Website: ulta-beauty
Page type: address-validator
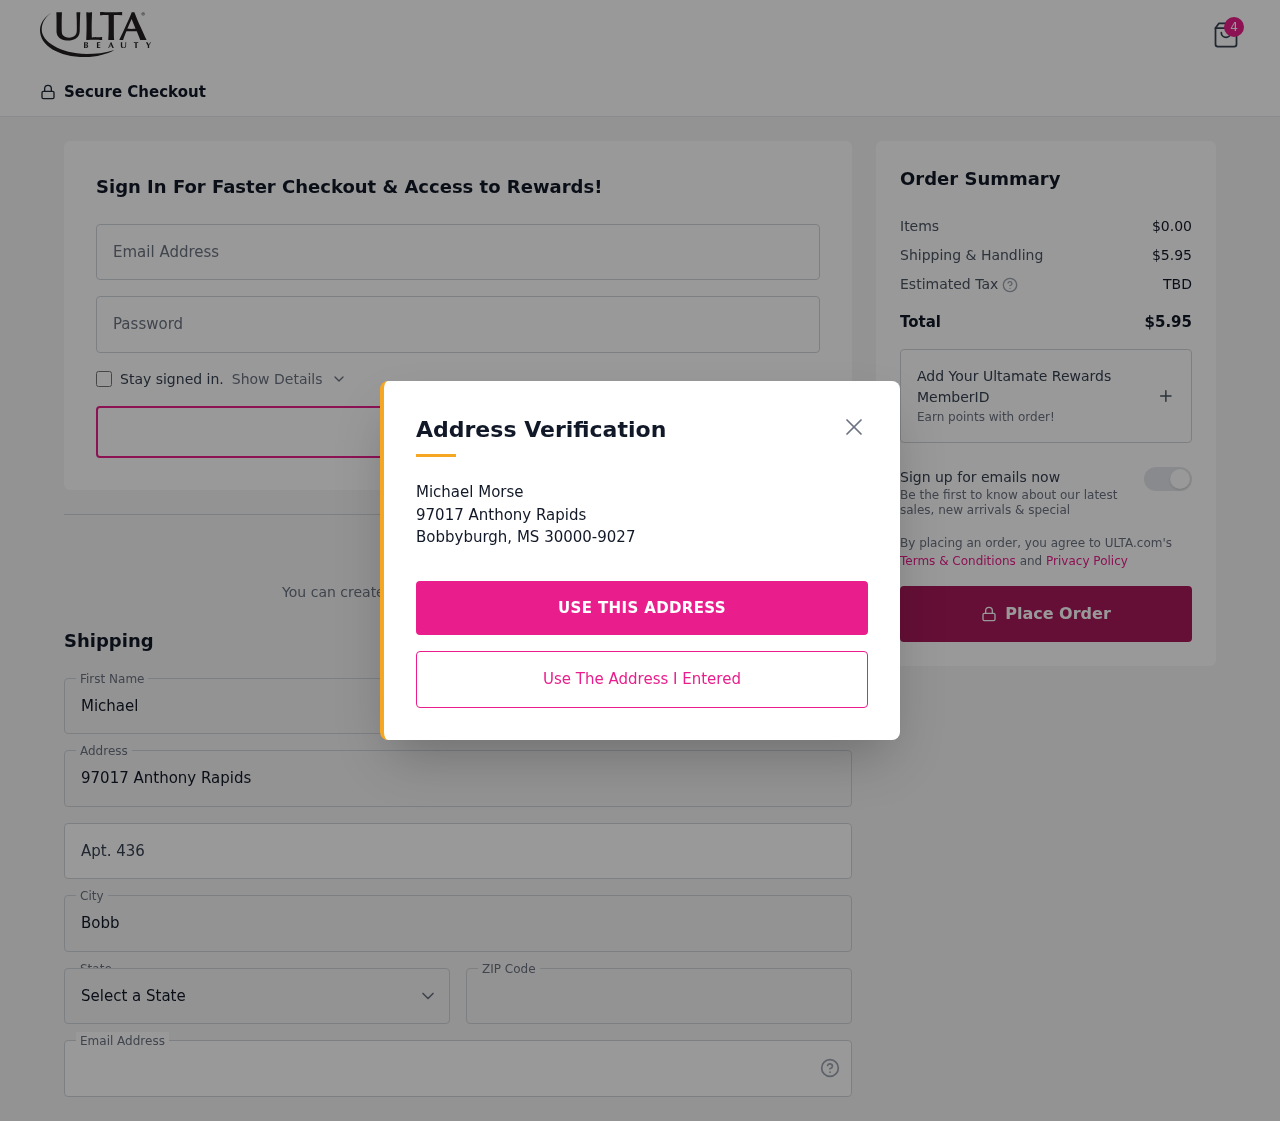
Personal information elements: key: PII_CITY
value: Bobbyburgh
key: PII_EMAIL
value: michael.morse@hotmail.com
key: PII_FIRSTNAME
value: Michael
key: PII_LASTNAME
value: Morse
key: PII_POSTCODE
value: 30000
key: PII_STATE_ABBR
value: MS
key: PII_STREET
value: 97017 Anthony Rapids
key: PII_STREET2
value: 97017 Anthony Rapids
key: PII_STREET2
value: Apt. 436
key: PII_FULLNAME2
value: Michael Morse
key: PII_CITY2
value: Bobbyburgh
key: PII_STATE_ABBR2
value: MS
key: PII_POSTCODE_FULL
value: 30000
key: PII_POSTCODE_EXT
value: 9027
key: PII_POSTCODE_NUMERIC
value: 30000
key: PII_POSTCODE_EXT_NUMERIC
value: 9027
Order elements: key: ORDER_NUM_ITEMS
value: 4
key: ORDER_SUBTOTAL
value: $0.00
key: ORDER_SHIPPING_COST
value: $5.95
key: ORDER_TOTAL
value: $5.95